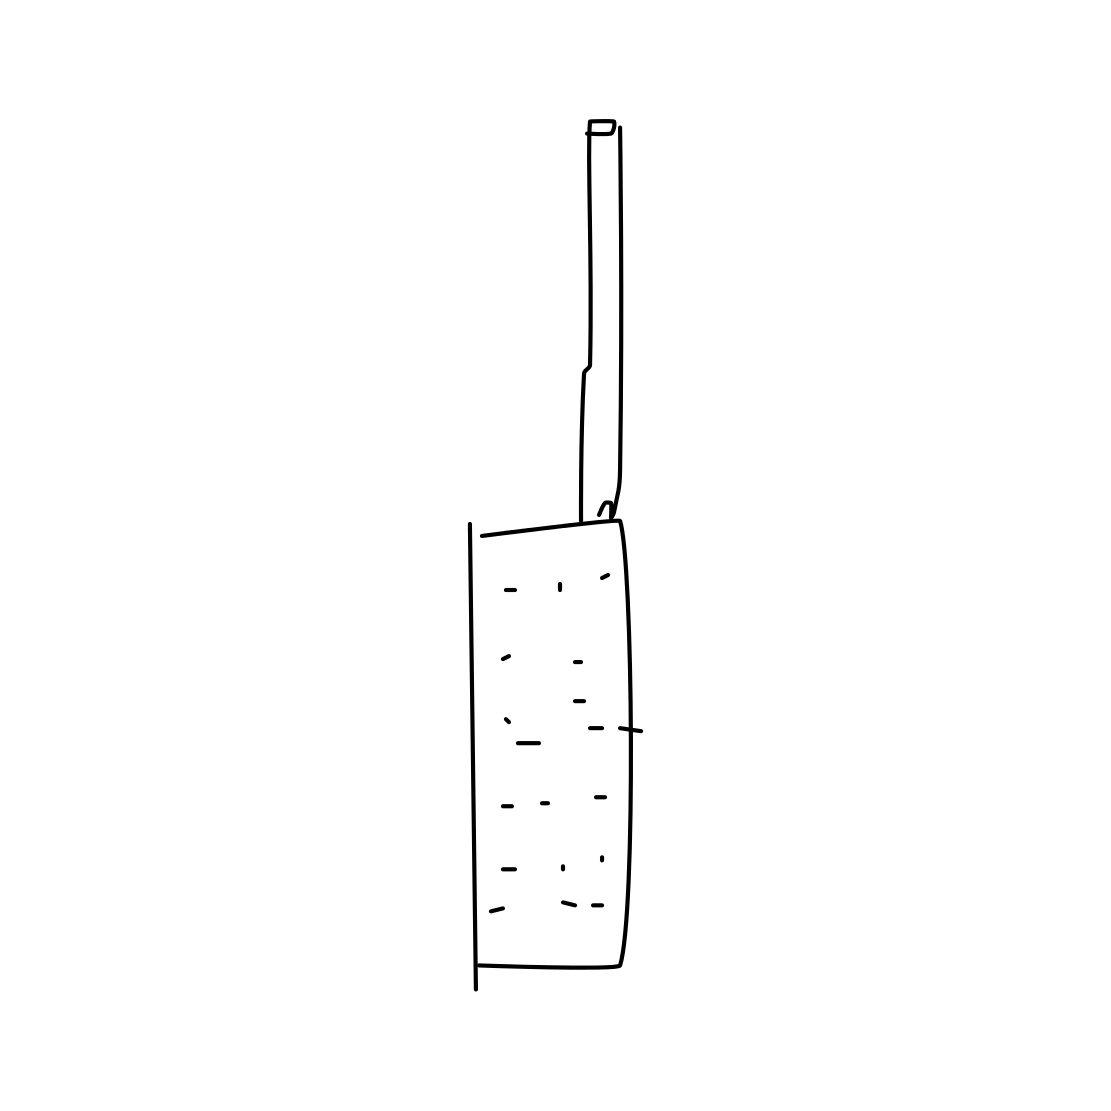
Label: walkie talkie